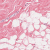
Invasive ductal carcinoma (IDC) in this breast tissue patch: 0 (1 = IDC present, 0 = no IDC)